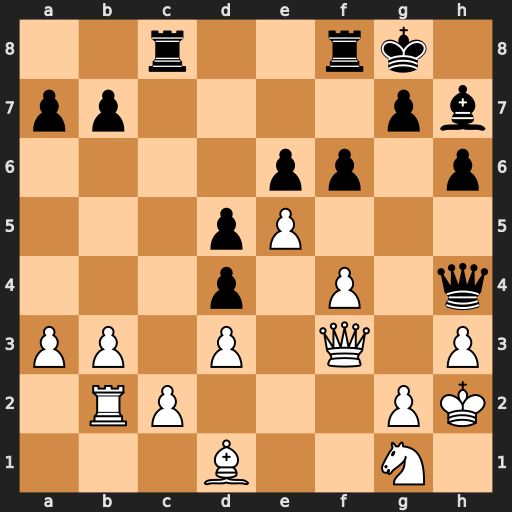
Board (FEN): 2r2rk1/pp4pb/4pp1p/3pP3/3p1P1q/PP1P1Q1P/1RP3PK/3B2N1
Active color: w
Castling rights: -
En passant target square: -
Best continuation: g3 fxe5 gxh4